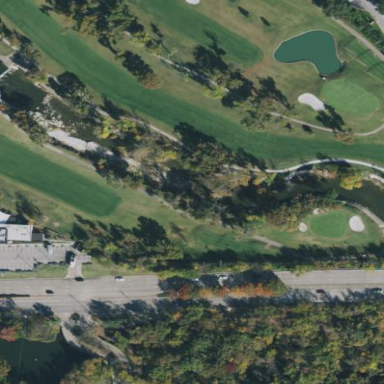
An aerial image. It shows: Rough area in golf course.